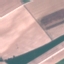
Label: AnnualCrop